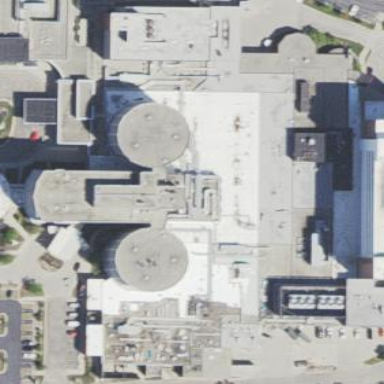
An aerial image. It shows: Hospital building.